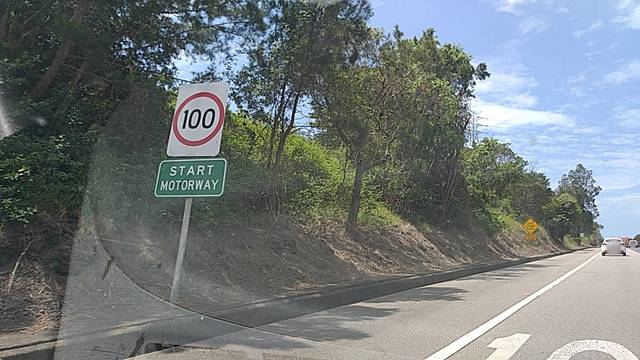
Region: Australia
Coordinates: -34.473, 150.832